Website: home-depot
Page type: delivery-shipping
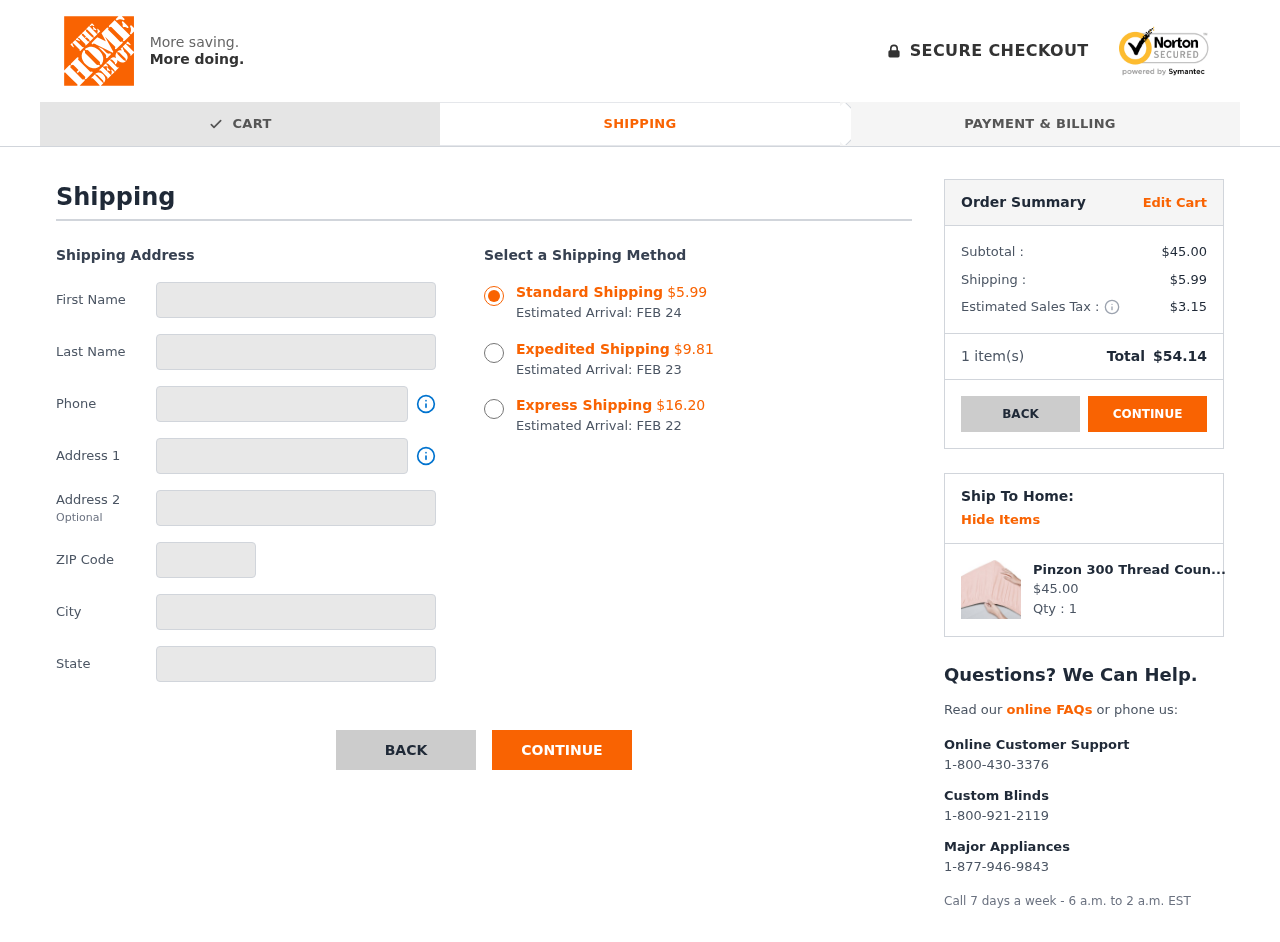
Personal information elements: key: PII_CITY
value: West Anthonymouth
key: PII_FIRSTNAME
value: Christine
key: PII_LASTNAME
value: Davis
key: PII_PHONE
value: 4685153938
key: PII_POSTCODE
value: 51308
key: PII_STATE
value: Iowa
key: PII_STREET
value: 6688 Bruce Lodge Apt. 876
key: PII_STREET2
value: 16570 Tracy Plains Suite 032
Product elements: key: PRODUCT1_NAME
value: Pinzon 300 Thread Count Organic Cotton Fitted Sheet (Pack of 2)
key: PRODUCT1_PRICE
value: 45
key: PRODUCT1_QUANTITY
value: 1
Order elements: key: ORDER_SHIPPING_COST_STANDARD
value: $5.99
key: ORDER_DELIVERY_DATE
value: FEB 24
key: ORDER_SHIPPING_COST_EXPEDITED
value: $9.81
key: ORDER_DELIVERY_DATE_EXPEDITED
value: FEB 23
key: ORDER_SHIPPING_COST_EXPRESS
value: $16.20
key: ORDER_DELIVERY_DATE_EXPRESS
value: FEB 22
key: ORDER_SUBTOTAL
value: $45.00
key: ORDER_SHIPPING_COST
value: $5.99
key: ORDER_TAX
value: $3.15
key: ORDER_NUM_ITEMS
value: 1
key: ORDER_TOTAL
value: $54.14